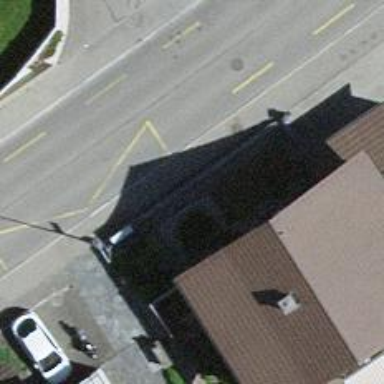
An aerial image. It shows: Bus stop with platform for public transport.